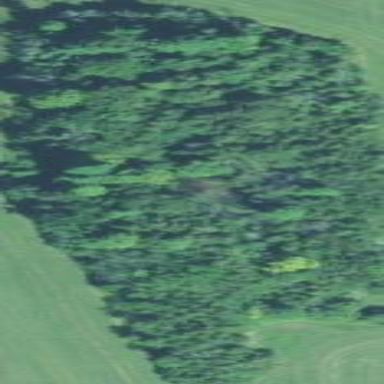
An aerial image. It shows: Woodland area covered with trees.